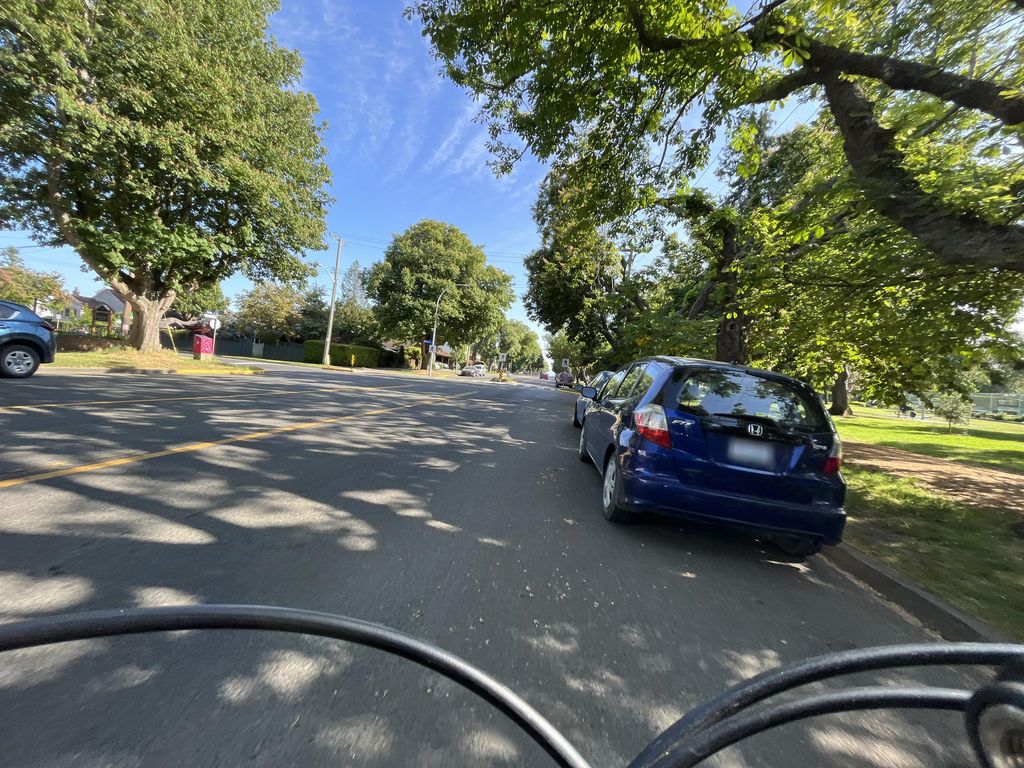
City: victoria